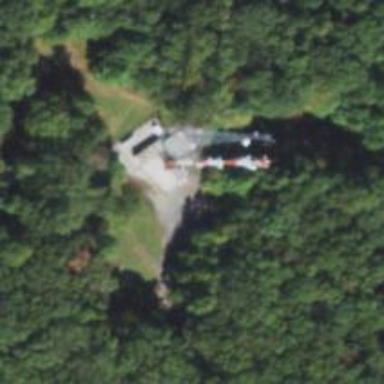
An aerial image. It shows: Mast tower used for communication.